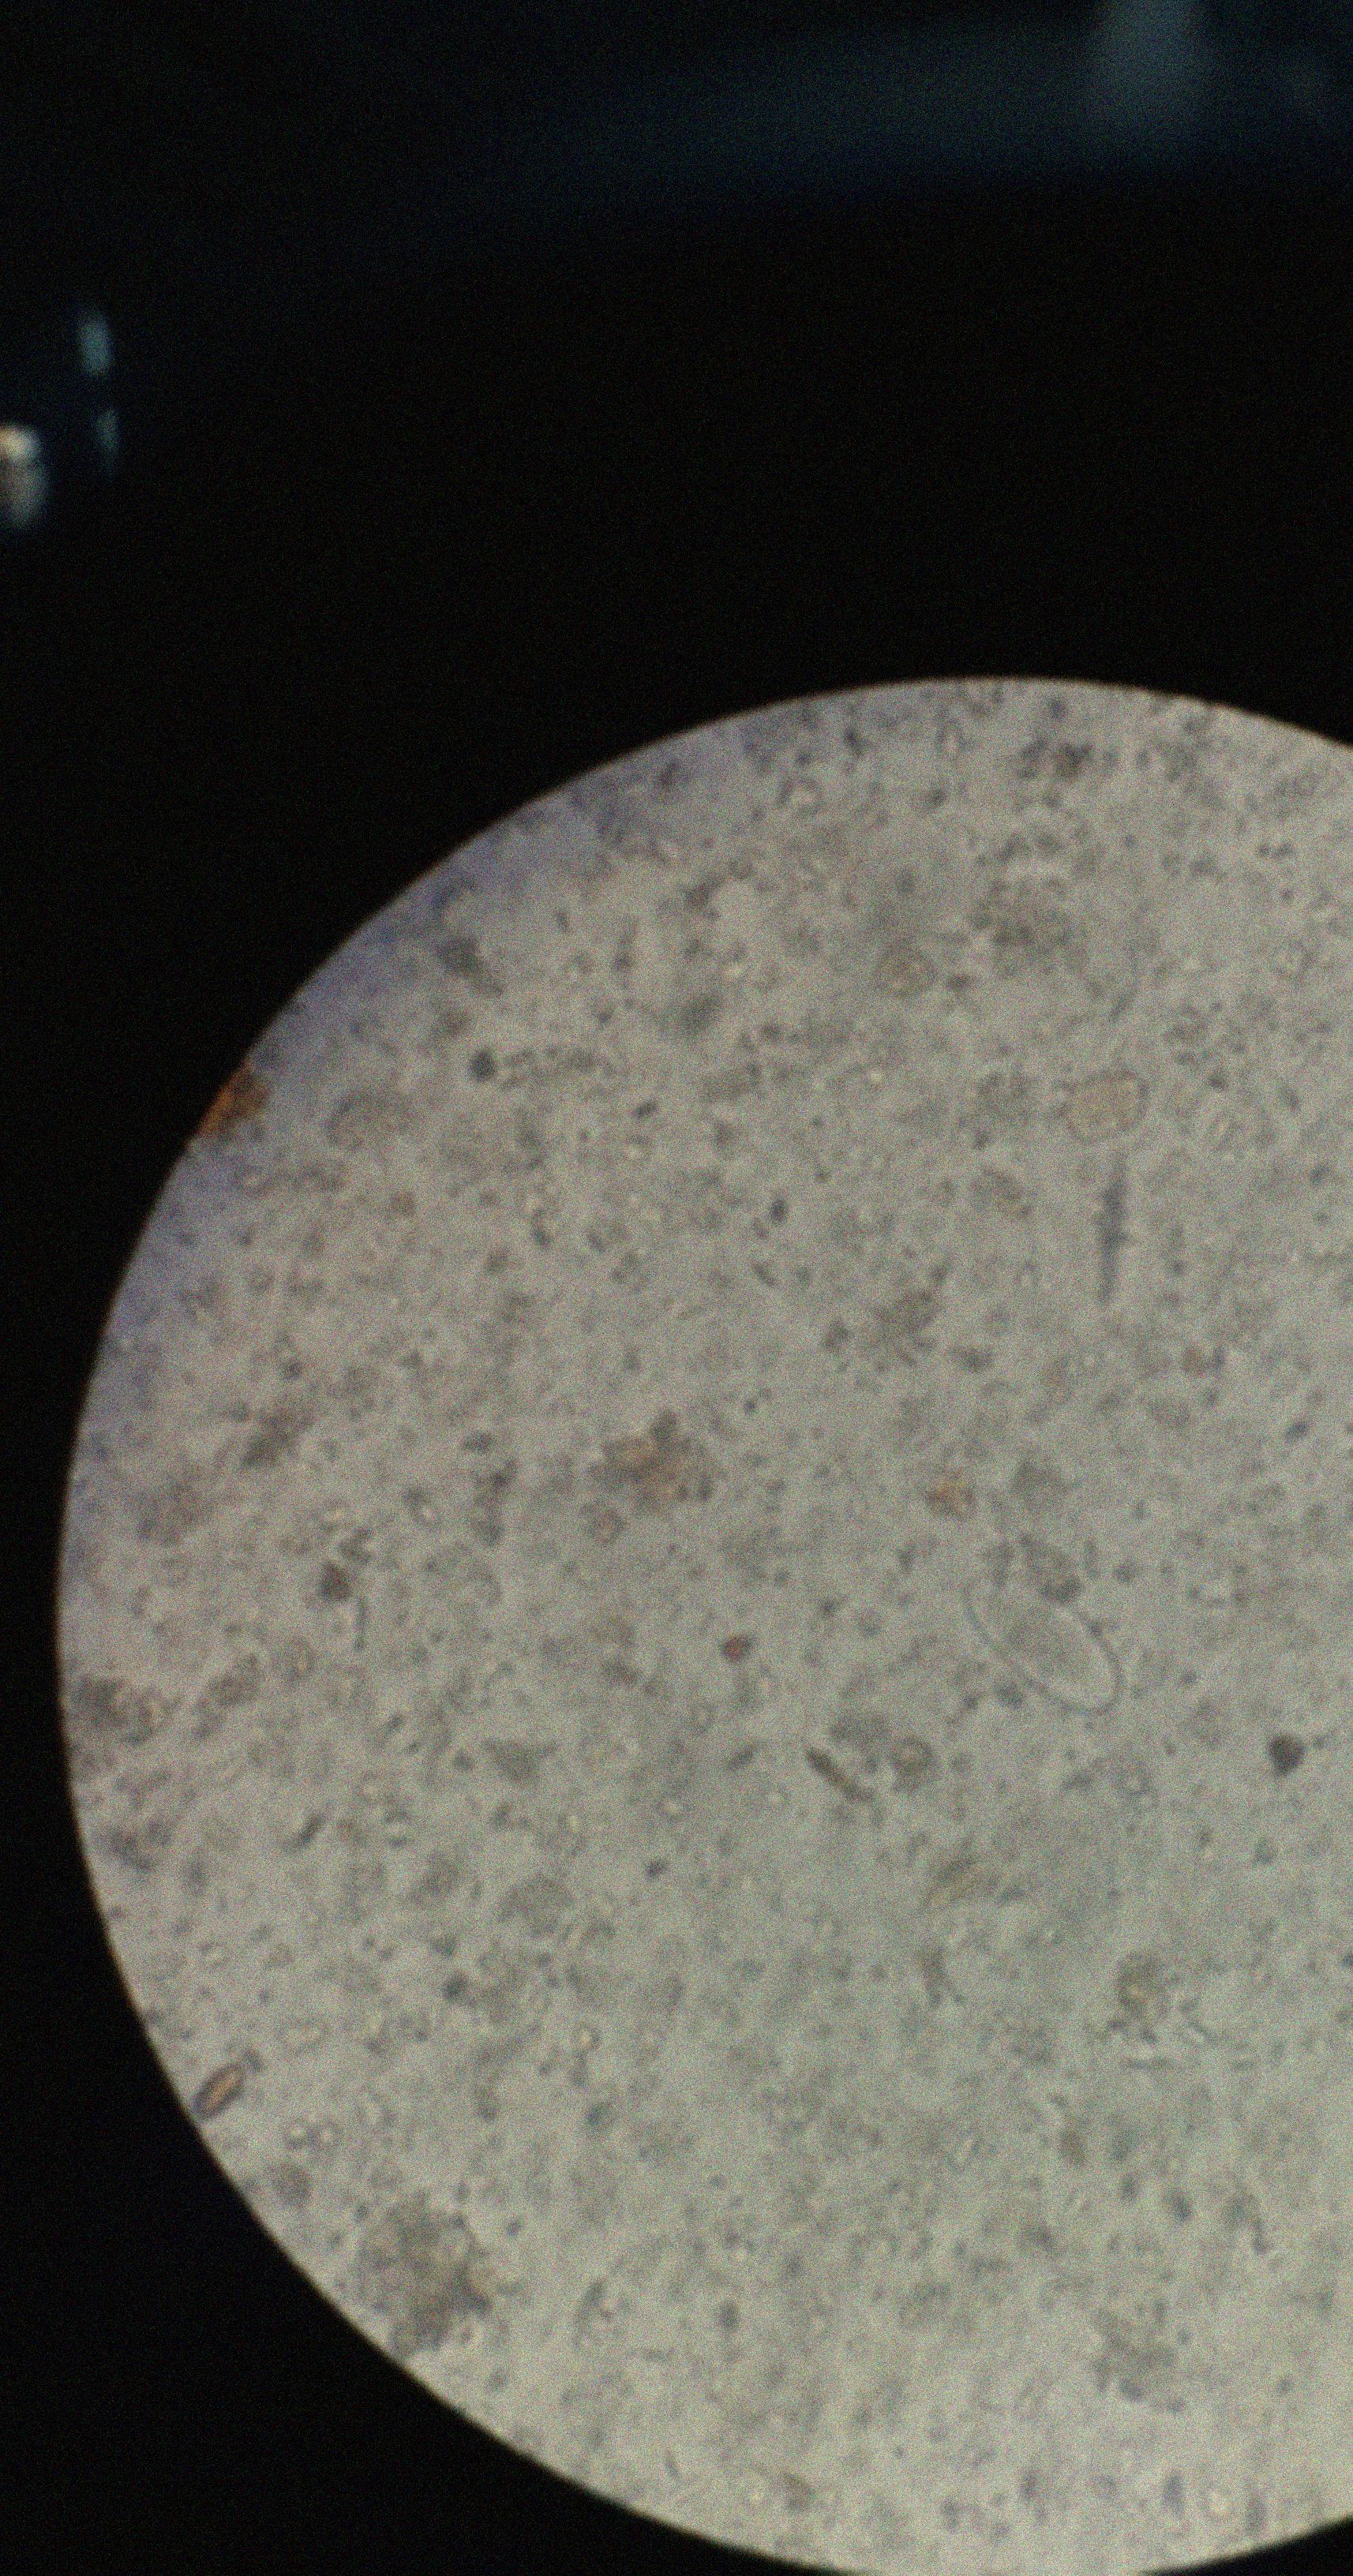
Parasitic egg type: Enterobius vermicularis